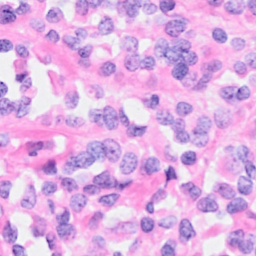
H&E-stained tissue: Breast